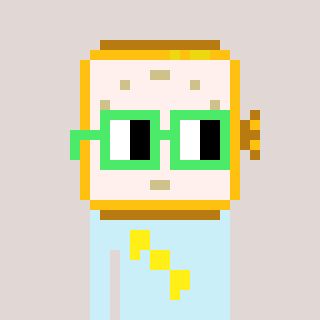
a pixel art character with square light green glasses, a watch-shaped head and a cold-colored body on a warm background